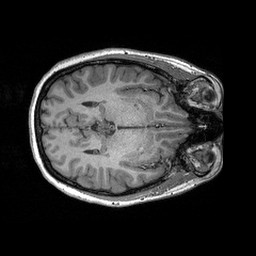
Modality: T1w
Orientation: axial
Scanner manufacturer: siemens
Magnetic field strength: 3 T
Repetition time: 2.3 s
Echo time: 0.00298 s